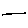
Label: line